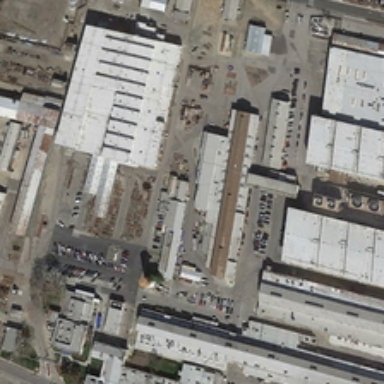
Between the two road is a factory with parked automobiles on the concrete .